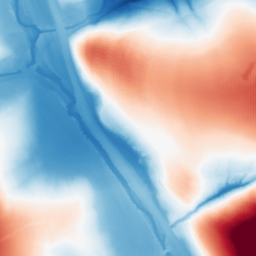
Category: morphological
Decomposition family: morphological
Decomposition parameters: operation: average
size: 100
Upsampling method: fft_zeropad
Upsampling parameters: scale: 4
Upsampling scale: 4